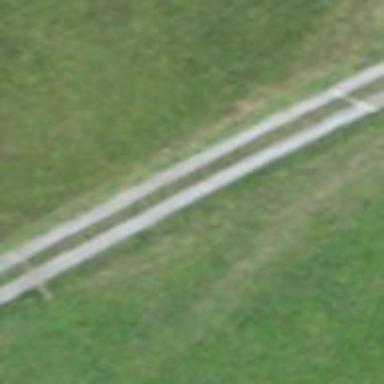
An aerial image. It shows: Track with grade 1 quality.